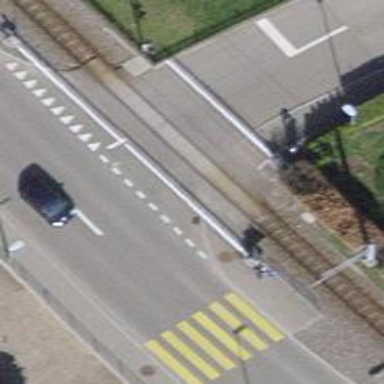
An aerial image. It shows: Railway level crossing.